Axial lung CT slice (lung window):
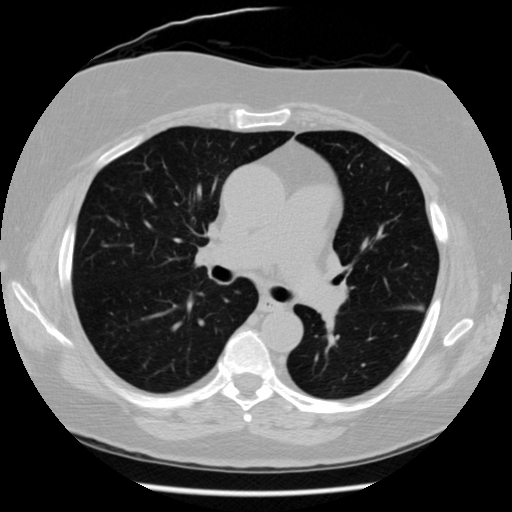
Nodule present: no